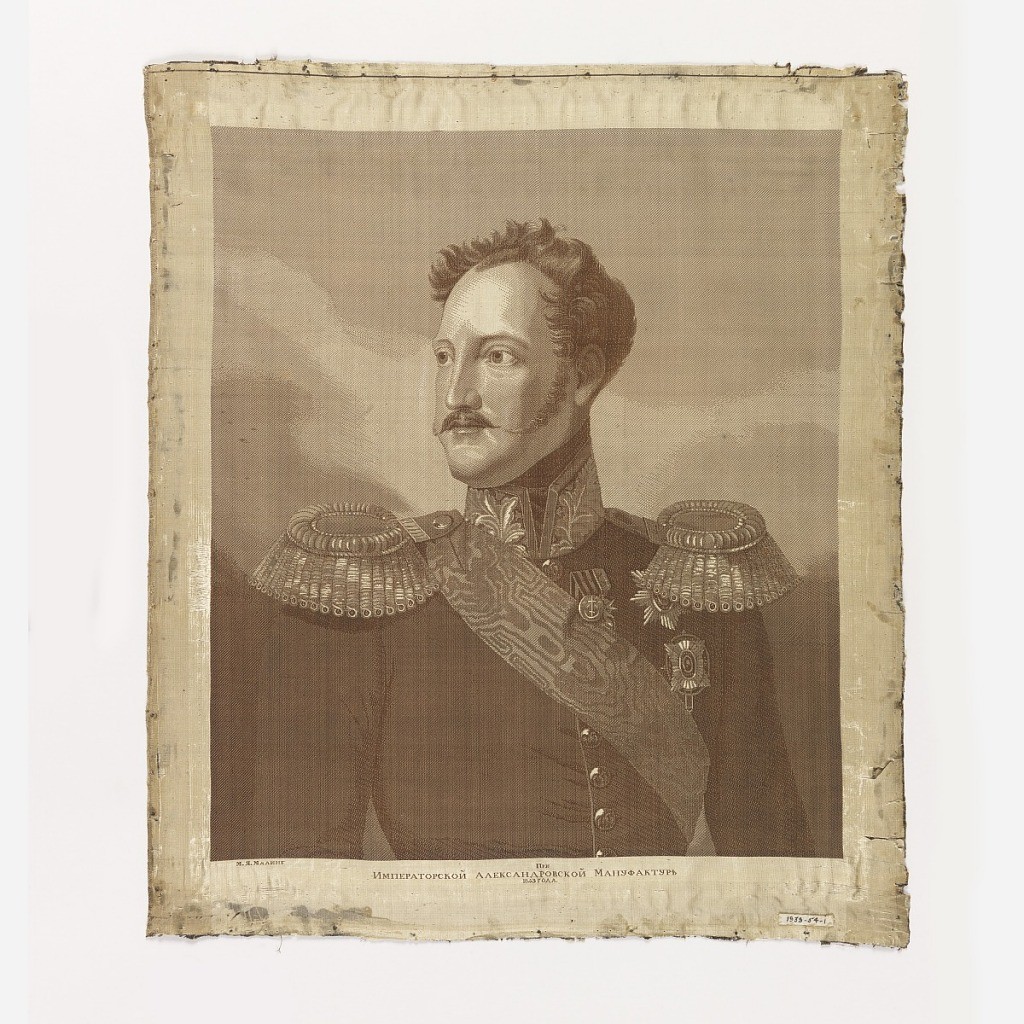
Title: Portrait of Czar Alexander I
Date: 1843
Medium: silk Technique: jacquard woven Label: jacquard woven silk
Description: Rectangular panel showing a portrait of Czar Alexander I, depicting the ruler in military dress.